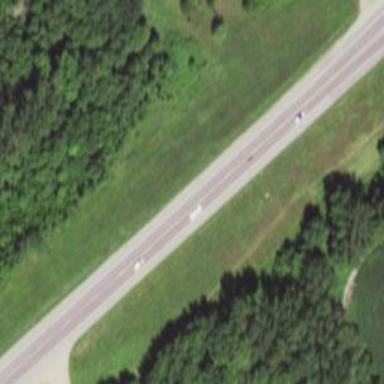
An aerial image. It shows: Asphalt surface.